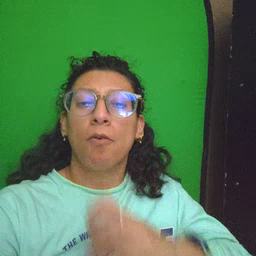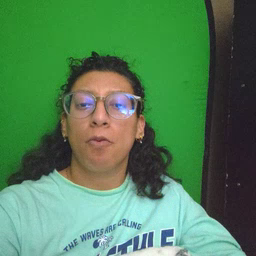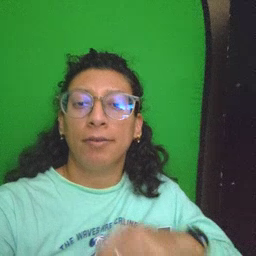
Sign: old